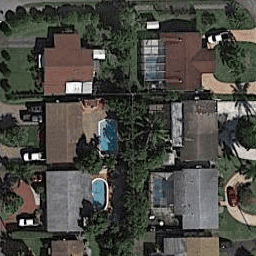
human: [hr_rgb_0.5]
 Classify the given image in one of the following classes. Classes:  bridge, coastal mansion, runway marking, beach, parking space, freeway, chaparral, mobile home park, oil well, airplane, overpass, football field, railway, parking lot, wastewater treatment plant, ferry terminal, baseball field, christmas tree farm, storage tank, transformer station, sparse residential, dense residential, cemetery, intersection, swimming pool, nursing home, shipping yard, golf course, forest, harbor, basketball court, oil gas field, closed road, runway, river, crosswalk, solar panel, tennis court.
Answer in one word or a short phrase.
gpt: dense residential